Question: If I have run a long line in IPython, and try and recall it (using the up-arrow) or backspace beyond the start of the current line, it displays incorrectly (all smushed into one line)
For example, in the following session I wrote a long line '[1]', entered a somewhat-blank line '[2]', then up-arrowed twice to get the 'print' statement on line '[3]', and the following happened:

Happens in both iTerm and Terminal.app.. I had a similar problem with regular terminal sessions, which was fixed by properly terminating colour codes, but I'm not sure how to fix it with IPython
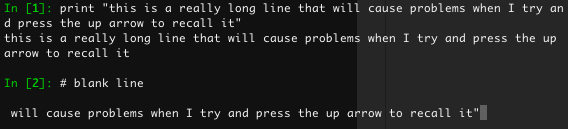
Answer: Aha! I had an old version of the Python readline module - installing the latest from <URL> and it works perfectly!
'''
sudo easy_install http://ipython.scipy.org/dist/readline-2.5.1-py2.5-macosx-10.5-i386.egg
'''